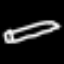
Label: pencil